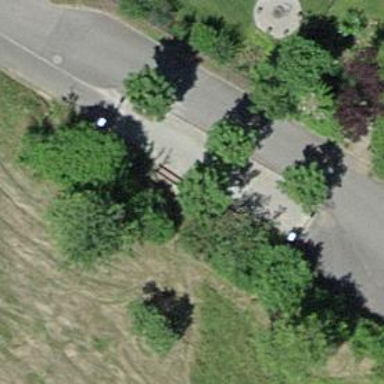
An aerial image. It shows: Bench.